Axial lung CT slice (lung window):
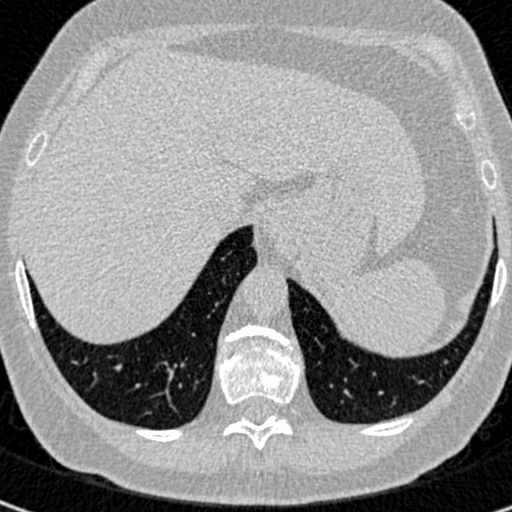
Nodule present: no